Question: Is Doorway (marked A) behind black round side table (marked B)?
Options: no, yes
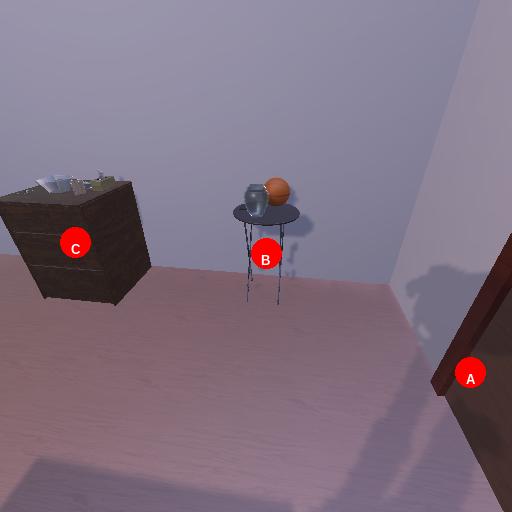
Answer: no